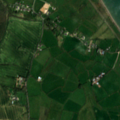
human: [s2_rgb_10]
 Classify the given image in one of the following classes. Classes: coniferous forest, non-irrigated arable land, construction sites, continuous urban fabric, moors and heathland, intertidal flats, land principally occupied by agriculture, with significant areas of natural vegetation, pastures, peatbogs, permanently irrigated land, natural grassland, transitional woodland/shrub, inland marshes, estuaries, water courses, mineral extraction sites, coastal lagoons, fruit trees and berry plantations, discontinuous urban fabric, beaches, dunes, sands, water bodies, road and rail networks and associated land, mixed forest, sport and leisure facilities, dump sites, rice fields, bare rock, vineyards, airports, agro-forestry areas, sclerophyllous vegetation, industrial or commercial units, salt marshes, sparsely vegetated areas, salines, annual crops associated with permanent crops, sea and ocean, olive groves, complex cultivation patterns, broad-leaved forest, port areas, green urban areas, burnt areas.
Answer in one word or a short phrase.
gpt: non-irrigated arable land, pastures, sea and ocean